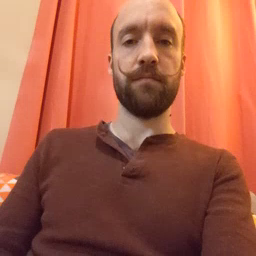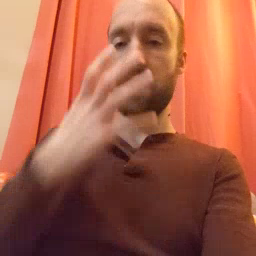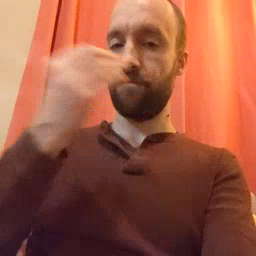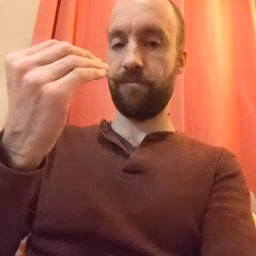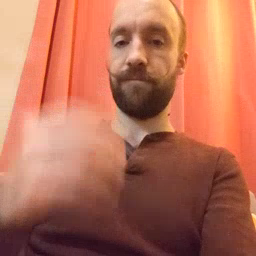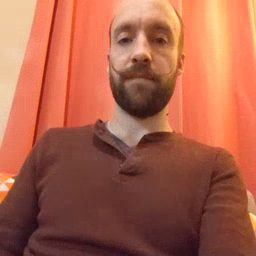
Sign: wolf